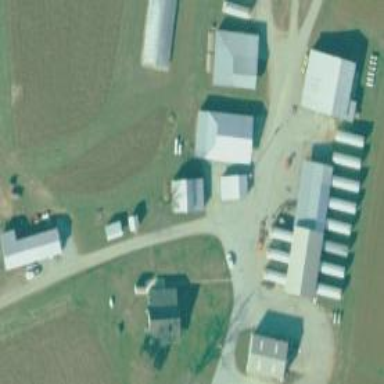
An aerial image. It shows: Farm.